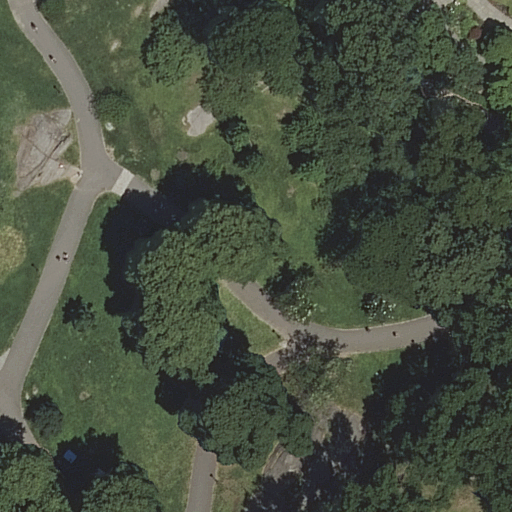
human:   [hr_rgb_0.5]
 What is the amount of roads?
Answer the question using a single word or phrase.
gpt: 10

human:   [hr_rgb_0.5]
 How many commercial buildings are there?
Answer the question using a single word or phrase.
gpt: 0

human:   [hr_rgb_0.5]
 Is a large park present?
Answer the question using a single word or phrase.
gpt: yes

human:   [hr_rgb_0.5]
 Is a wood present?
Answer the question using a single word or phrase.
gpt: yes

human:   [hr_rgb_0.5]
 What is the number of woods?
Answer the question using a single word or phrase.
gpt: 2

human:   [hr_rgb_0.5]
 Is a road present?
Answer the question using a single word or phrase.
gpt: yes

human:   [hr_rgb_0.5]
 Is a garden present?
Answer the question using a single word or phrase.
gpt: yes

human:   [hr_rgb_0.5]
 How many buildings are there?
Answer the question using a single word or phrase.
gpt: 0

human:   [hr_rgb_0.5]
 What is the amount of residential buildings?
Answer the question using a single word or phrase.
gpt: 0

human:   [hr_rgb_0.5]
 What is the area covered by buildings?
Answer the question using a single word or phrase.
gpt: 0m2

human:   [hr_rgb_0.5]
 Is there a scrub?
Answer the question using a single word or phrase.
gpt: yes

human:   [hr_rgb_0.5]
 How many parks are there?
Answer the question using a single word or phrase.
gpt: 1

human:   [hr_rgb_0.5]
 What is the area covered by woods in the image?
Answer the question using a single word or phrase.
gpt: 395m2

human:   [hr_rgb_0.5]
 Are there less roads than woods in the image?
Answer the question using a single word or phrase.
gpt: no

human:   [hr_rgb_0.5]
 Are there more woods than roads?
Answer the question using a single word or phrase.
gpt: no

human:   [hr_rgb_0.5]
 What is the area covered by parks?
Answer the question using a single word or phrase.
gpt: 10633m2

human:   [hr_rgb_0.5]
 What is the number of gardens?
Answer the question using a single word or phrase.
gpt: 1

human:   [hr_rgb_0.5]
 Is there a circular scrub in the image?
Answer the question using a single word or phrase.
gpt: no

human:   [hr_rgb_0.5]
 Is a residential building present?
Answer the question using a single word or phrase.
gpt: no

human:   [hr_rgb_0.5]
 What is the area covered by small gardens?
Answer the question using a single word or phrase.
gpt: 0m2

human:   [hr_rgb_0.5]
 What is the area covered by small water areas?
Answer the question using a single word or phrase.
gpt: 0m2

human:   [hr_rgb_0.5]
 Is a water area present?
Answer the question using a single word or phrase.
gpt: no

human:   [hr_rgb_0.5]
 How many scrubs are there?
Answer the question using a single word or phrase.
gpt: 2

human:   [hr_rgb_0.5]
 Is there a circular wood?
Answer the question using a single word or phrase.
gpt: no

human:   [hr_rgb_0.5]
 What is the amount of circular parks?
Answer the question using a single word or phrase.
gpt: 0

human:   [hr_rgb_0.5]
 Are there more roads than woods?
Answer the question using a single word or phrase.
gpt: yes

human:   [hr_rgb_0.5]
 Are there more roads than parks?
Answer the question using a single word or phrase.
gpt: yes

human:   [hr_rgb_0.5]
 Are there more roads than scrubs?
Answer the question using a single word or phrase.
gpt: yes

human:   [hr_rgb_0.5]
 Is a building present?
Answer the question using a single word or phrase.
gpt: no

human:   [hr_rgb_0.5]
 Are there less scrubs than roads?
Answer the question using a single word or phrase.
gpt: yes

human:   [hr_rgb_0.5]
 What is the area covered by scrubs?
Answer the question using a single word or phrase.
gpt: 32m2

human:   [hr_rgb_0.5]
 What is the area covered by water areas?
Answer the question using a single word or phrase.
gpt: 0m2

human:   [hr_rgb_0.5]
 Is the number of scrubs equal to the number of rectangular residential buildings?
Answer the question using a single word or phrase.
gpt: no

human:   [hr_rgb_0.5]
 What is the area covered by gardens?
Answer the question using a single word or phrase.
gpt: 3423m2

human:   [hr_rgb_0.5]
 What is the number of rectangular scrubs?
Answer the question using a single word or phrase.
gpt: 1

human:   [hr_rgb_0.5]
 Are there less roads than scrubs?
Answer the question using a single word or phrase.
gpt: no

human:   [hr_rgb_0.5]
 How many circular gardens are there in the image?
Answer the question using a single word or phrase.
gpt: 0

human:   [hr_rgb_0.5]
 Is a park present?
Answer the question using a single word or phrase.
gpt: yes

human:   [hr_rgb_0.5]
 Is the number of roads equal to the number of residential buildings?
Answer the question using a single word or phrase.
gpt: no

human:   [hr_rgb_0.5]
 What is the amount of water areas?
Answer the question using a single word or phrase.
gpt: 0

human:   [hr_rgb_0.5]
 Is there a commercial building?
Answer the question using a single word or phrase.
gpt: no

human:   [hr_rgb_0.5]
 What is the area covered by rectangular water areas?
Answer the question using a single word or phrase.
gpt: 0m2

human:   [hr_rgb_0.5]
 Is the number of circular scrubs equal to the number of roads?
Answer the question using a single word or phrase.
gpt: no

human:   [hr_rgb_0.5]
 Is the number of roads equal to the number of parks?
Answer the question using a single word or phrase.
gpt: no

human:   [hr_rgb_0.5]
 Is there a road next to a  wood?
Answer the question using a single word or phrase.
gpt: yes

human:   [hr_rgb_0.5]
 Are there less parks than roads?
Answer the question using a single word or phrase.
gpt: yes

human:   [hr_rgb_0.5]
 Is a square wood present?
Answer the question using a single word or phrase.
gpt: no

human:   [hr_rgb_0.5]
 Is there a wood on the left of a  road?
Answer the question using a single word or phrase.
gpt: yes

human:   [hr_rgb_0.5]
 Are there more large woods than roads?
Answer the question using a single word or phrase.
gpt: no

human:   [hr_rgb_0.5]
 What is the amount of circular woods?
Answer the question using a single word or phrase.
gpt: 0

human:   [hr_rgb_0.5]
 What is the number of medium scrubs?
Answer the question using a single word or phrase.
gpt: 0

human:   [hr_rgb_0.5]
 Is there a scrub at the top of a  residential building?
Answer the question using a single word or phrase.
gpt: no

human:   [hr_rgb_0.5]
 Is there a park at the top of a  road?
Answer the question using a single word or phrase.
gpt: yes

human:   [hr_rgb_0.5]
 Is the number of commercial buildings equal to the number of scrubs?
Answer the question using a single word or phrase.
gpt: no

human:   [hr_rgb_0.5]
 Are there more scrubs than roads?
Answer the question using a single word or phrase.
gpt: no

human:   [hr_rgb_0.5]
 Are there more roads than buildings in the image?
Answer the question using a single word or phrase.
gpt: yes

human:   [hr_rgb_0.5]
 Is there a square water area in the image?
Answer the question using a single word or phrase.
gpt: no

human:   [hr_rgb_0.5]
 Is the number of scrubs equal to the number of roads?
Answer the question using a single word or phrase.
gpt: no

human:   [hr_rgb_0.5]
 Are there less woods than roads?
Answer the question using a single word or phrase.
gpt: yes

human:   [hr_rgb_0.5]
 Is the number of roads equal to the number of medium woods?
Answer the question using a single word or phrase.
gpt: no

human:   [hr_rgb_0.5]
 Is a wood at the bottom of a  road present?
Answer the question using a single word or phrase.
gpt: no

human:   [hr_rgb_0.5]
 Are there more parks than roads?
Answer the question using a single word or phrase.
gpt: no

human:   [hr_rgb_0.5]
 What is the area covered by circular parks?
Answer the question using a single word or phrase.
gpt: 0m2

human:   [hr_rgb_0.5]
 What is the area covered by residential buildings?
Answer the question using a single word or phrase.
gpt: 0m2